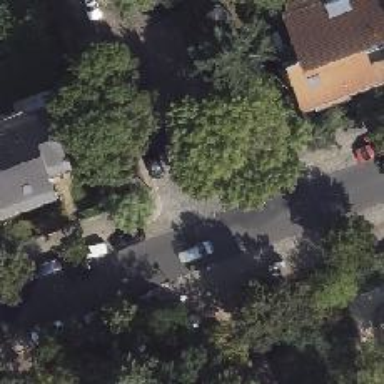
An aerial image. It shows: Residential road with sidewalks on both sides. Parallel parking is available on the street.